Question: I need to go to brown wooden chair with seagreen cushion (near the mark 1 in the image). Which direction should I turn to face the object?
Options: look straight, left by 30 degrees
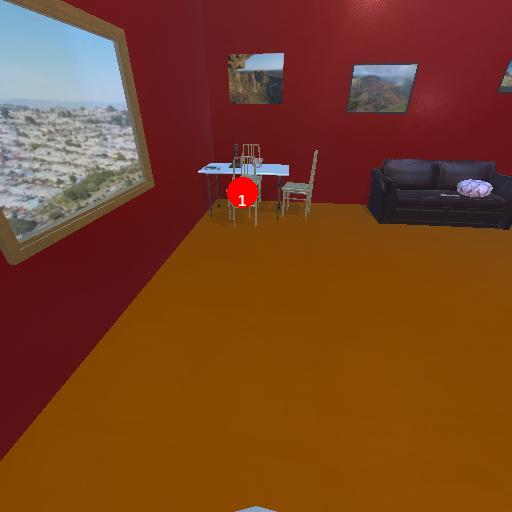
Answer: look straight